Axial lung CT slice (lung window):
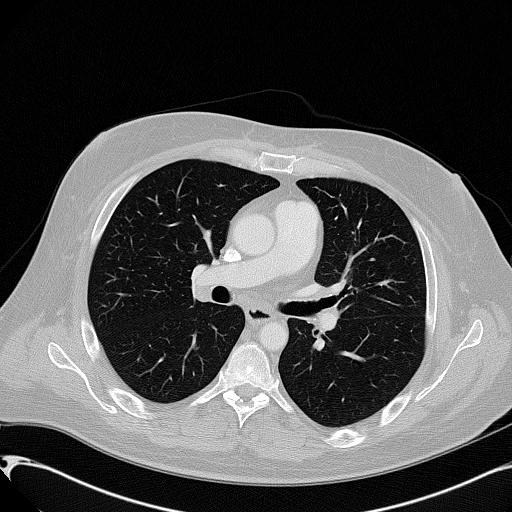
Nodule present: no